Interaction volume radius: 10 \u00c5
Interaction volume height: 35 \u00c5
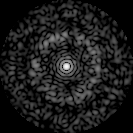
Disorder parameter: 0.838